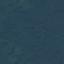
Land use / land cover: Forest